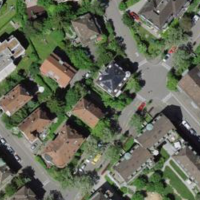
EUNIS habitat code: 54
Species observed at this site:
Cirsium palustre